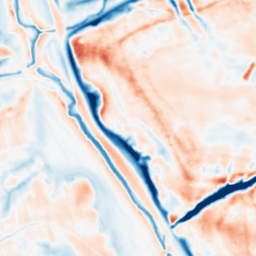
Category: multiscale
Decomposition family: dog_multiscale
Decomposition parameters: sigma_ratio: 1.4
n_scales: 6
base_sigma: 1
Upsampling method: bicubic
Upsampling parameters: scale: 8
Upsampling scale: 8